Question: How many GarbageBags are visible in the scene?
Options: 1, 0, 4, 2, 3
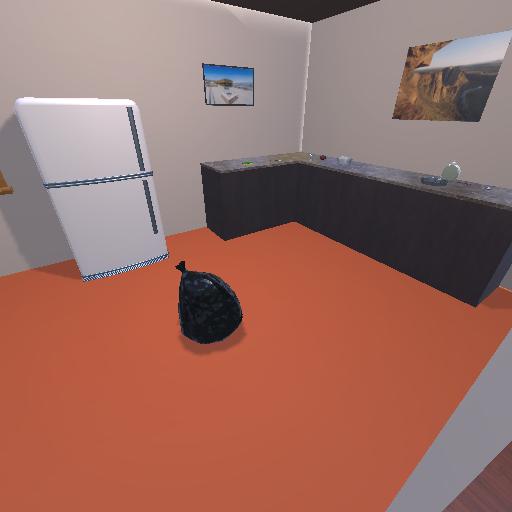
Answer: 1